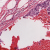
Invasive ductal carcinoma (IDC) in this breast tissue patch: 0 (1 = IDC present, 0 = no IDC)